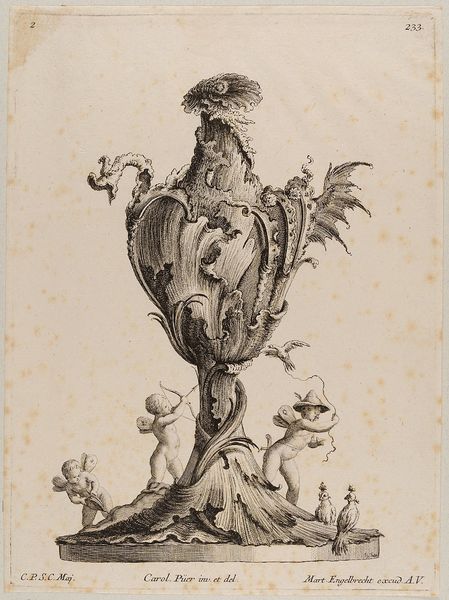
Titel: Ziervase
Künstler: Martin Engelbrecht
Standort: Hamburg
Institution: Museum für Kunst und Gewerbe Hamburg
Schlagwörter: flügel, nackt, hut, vögel, rokoko, vase, bogen, grafik, graphik, fotografie, photographie, druckgraphik, druckgrafik, radierung, kunstgewerbe, putten, kunsthandwerk, pfeil, amoretten, rocaille, style, reproduktionen, industriedesign, druckerzeugnisse, muschelwerk, behälter, ornamentstich, vorlageblätter, engelbrecht